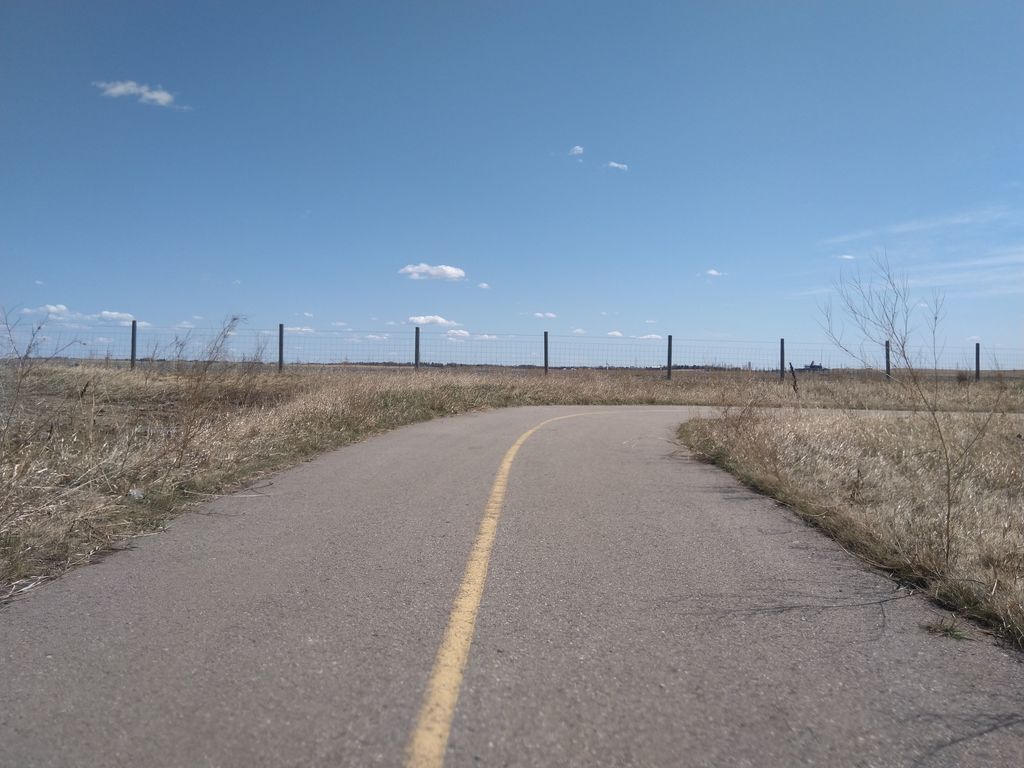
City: calgary